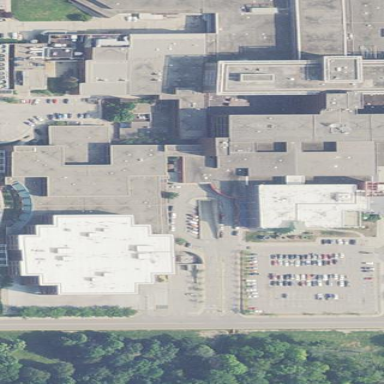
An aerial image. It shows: Hospital building.